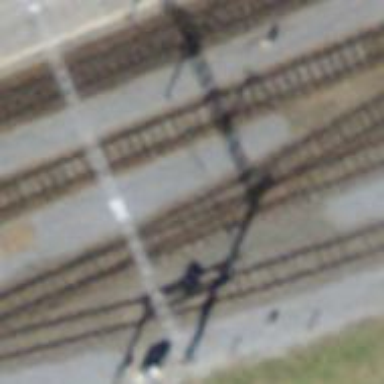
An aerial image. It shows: Railway switch.